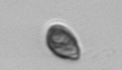
Label: Cryptophyta